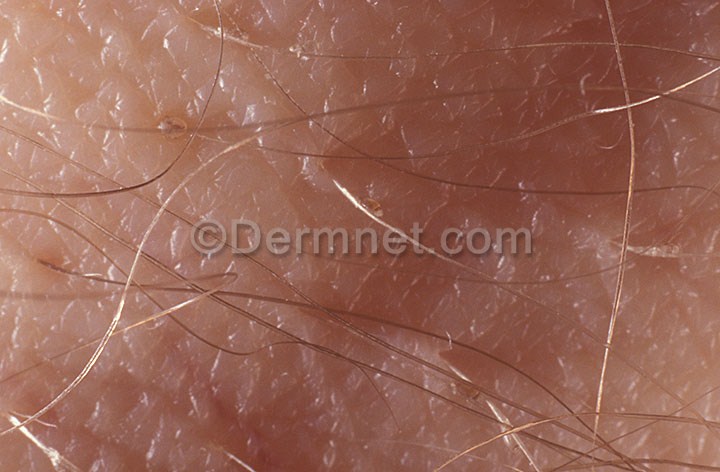
Disease: Scabies Lyme Disease and other Infestations and Bites